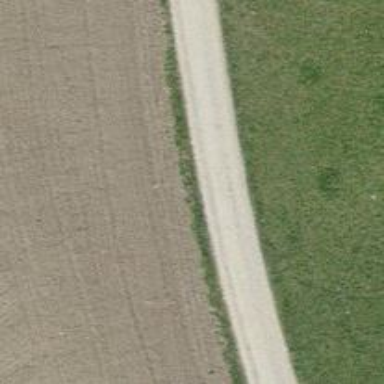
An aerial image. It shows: Gravel track with grade 3 tracktype.